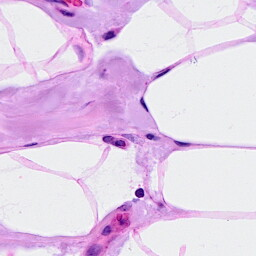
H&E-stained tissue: Breast